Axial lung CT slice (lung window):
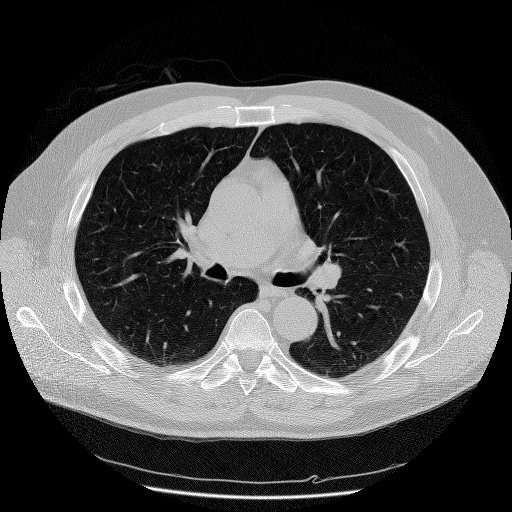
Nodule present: no